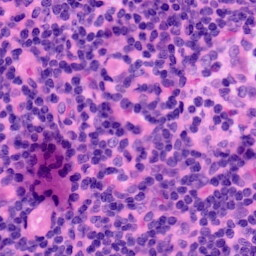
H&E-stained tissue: LymphNode